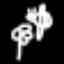
Label: bed